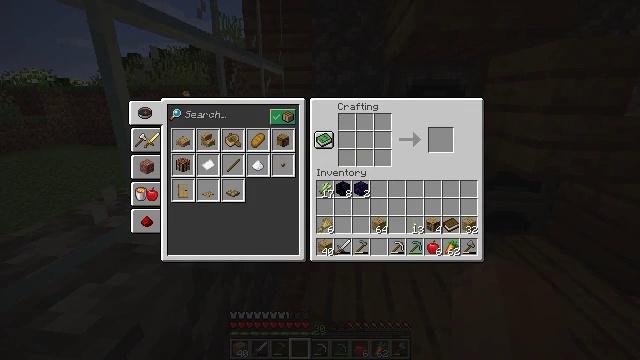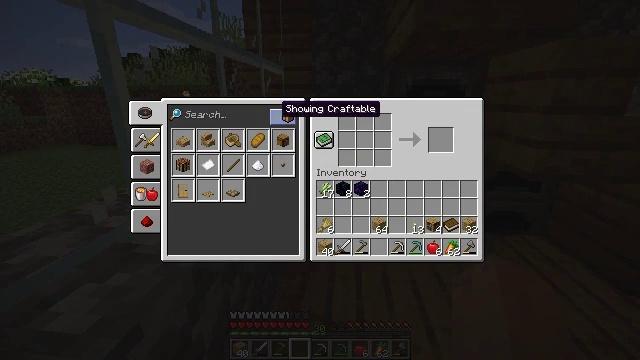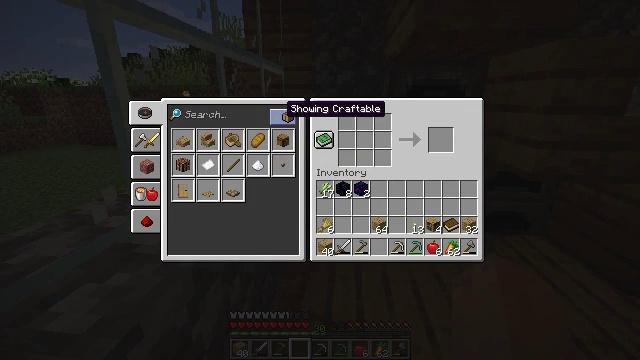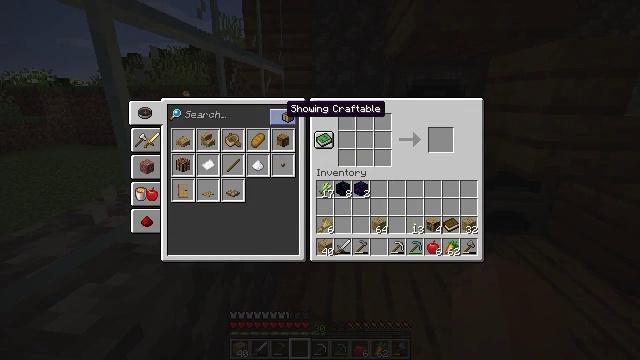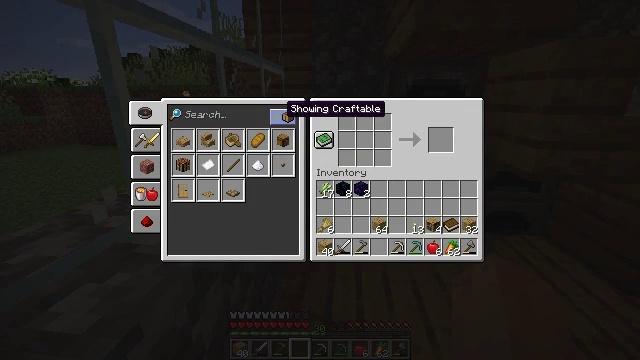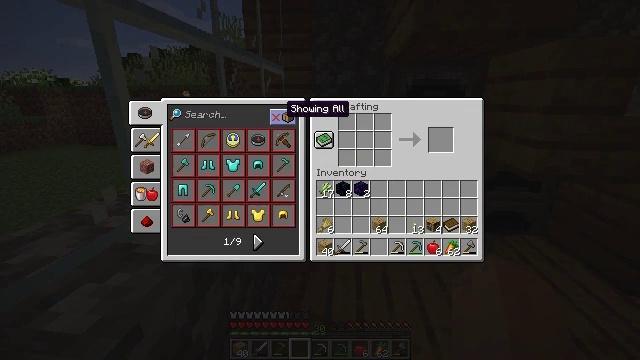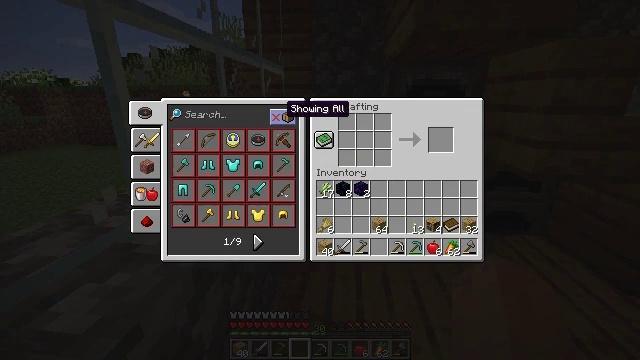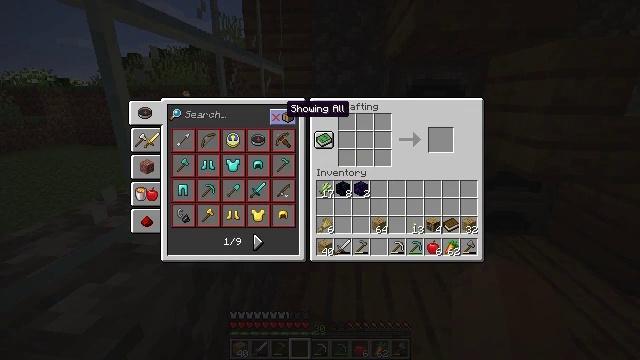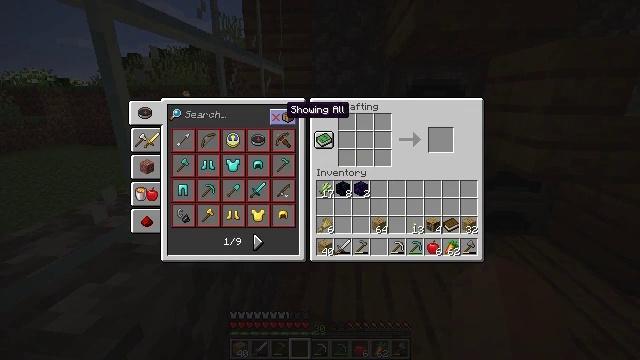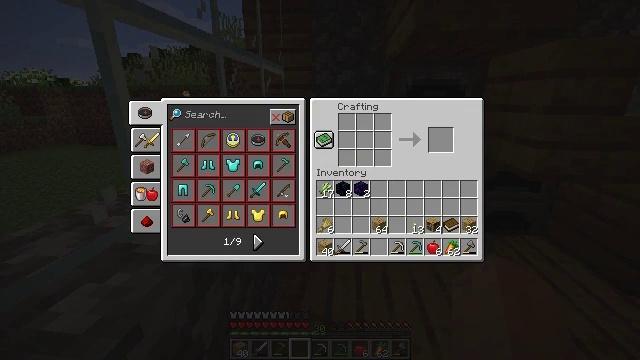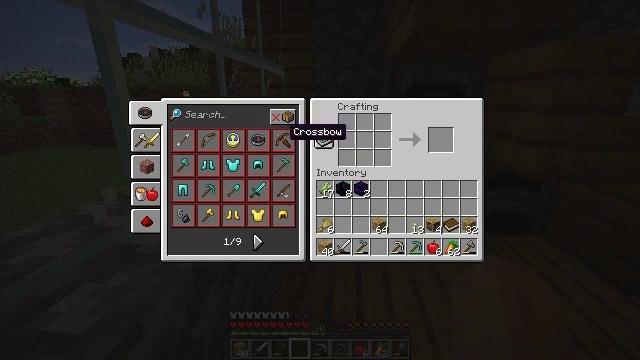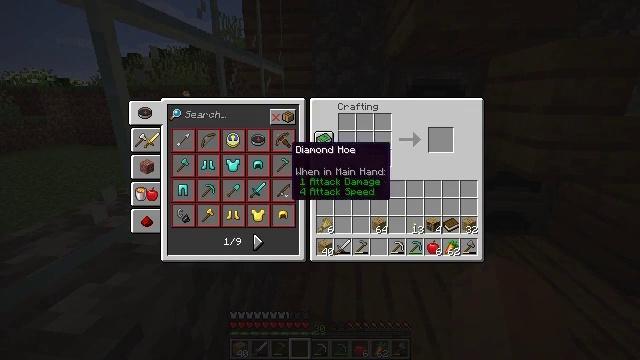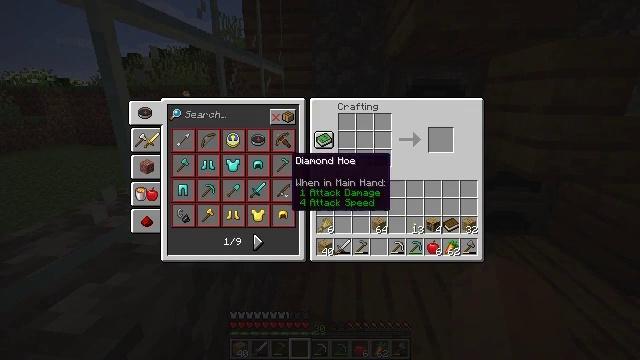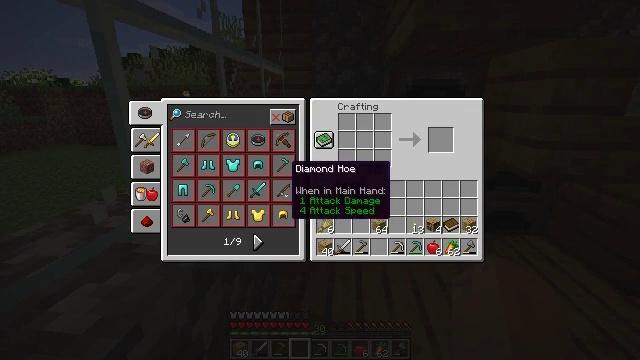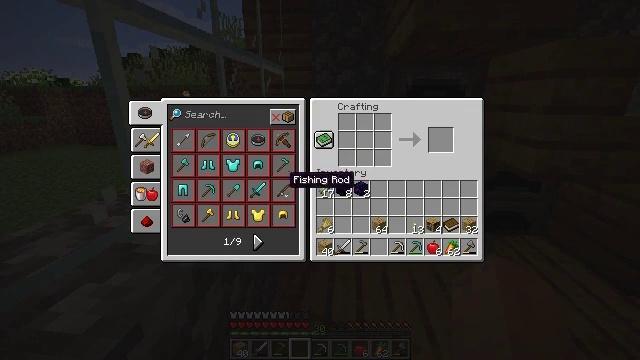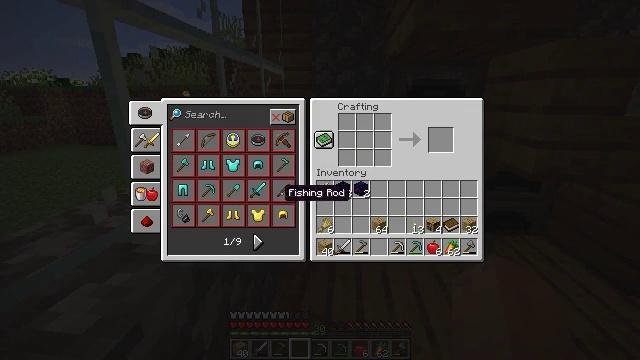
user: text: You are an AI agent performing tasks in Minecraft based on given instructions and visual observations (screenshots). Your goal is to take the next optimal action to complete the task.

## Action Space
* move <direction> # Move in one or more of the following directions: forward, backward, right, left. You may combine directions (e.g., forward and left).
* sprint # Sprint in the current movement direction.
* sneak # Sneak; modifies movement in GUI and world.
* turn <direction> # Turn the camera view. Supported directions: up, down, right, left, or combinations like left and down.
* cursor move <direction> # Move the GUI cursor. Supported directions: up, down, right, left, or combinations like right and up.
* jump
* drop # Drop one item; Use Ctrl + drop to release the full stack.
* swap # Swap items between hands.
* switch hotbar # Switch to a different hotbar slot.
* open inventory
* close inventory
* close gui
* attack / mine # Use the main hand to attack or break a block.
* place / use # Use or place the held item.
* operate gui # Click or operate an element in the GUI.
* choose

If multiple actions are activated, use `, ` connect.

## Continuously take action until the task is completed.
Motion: motion action
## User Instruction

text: Make sure you have the right materials to craft an enchanting table.
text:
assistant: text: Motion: cursor move right
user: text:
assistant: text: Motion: no_op
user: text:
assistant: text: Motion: no_op
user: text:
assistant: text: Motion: no_op
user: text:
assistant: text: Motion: operate gui
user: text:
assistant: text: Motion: operate gui
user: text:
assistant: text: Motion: no_op
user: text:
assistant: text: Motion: no_op
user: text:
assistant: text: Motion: cursor move down
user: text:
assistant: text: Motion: cursor move down
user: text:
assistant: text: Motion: cursor move down
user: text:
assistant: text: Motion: cursor move down
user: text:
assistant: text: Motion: cursor move down
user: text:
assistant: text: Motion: cursor move down
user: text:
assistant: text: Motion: cursor move down
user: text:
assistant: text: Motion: cursor move down
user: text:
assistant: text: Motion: cursor move down
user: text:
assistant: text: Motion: no_op
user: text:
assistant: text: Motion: no_op
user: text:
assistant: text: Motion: no_op
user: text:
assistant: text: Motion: no_op
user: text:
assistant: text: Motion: no_op
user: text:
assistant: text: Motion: no_op
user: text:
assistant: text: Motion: operate gui
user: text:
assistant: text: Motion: operate gui
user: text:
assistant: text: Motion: operate gui
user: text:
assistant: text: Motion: no_op
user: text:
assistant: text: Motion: operate gui
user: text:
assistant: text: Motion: operate gui
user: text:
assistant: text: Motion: operate gui